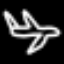
Label: airplane